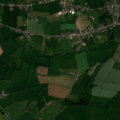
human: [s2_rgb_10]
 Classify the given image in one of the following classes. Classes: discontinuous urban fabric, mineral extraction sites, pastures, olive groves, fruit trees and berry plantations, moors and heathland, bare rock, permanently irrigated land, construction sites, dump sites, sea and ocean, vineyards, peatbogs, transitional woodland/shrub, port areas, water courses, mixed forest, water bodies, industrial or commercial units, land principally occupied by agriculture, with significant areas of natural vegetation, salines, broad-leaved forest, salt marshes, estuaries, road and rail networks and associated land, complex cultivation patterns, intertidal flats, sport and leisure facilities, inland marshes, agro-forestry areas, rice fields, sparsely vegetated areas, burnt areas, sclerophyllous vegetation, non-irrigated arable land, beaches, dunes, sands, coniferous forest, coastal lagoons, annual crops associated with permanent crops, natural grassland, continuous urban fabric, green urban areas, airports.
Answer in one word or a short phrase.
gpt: discontinuous urban fabric, pastures, complex cultivation patterns, land principally occupied by agriculture, with significant areas of natural vegetation